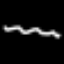
Label: squiggle